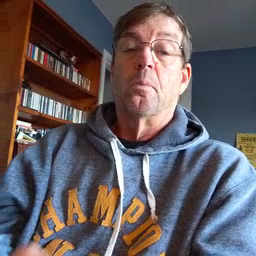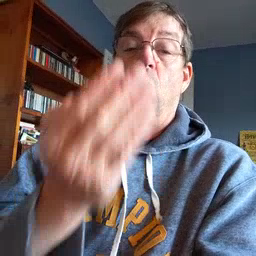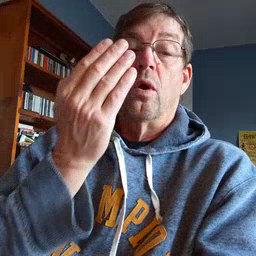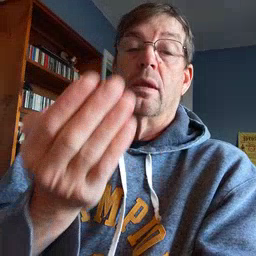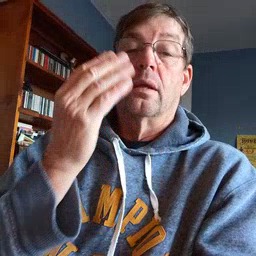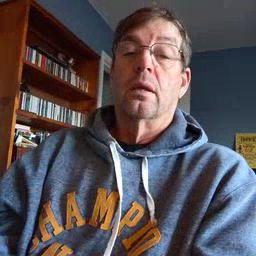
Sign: morning